Question: Is there any way to make a fluid layout, where if a floating element doesn't fit, it would move to the left of the next line? Here is a picture of what I'm trying to achieve:

If there is space for both green and right elements, the red element floats to the right.
If there is not enough space (either green element is long, or screen is too small), the red element should wrap and align itself to the left.
This is what I currently have: <URL>
As you can see, the green element keeps aligning to the right after wrapping.
Code:
'''
<div class="wrap">
<div class="red">long long long long text</div>
<div class="green">needs to align to the left</div>
</div>
.red {
display: inline-block;
border-color: red;
}
.green {
float: right;
width: 80px;
border-color: green;
}
'''
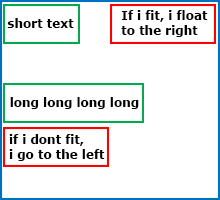
Answer: You can do this by treating the child divs as inner elements and then justify/outfill the contents of the parent div, like <URL>. Translating that solution for this question results in:
'''
.wrap {
text-align: justify;
}
.wrap div {
vertical-align: top;
display: inline-block;
text-align: left;
}
.wrap::after {
width: 100%;
display: inline-block;
content: ".";
visibility: hidden;
}
'''
'''
div {
background: lightblue;
padding: 5px;
margin-bottom: 5px;
}
.wrap {
width: 200px;
text-align: justify;
}
.wrap div {
vertical-align: top;
display: inline-block;
text-align: left;
}
.red {
background: salmon;
}
.green {
width: 80px;
background: lightgreen;
}
.wrap::after {
width: 100%;
display: inline-block;
content: ".";
visibility: hidden;
}
'''
'''
<div class="wrap">
<div class="red">short text</div>
<div class="green">needs to align to the right</div>
</div>
<div class="wrap">
<div class="red">long long long long text</div>
<div class="green">needs to align to the left</div>
</div>
<p>Next element</p>
'''